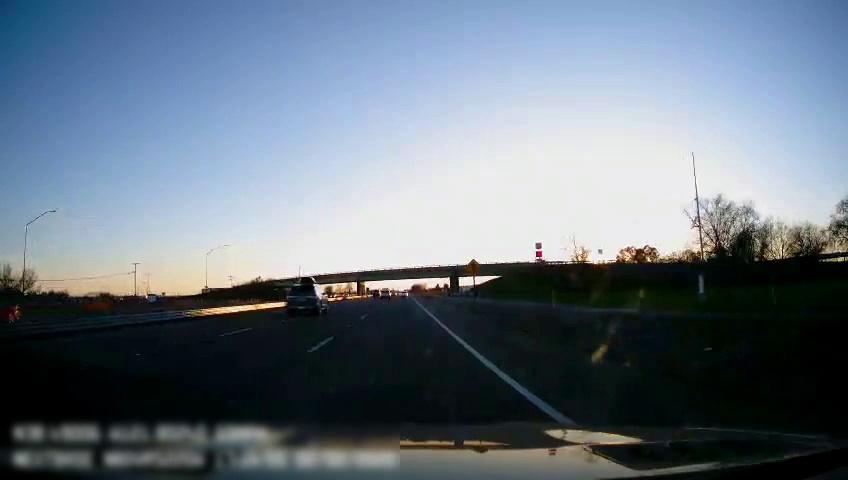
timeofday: Day
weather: Sunny
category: Drivable Space
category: Vehicles | SUV
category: Vehicles | SUV
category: Vehicles | SUV
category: Lanes | Alternate Lane
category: Lanes | Alternate Lane
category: Lanes | Current Lane
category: Lanes | Alternate Lane
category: Traffic | Signs